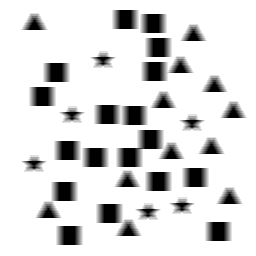
Squares: 18
Triangles: 12
Stars: 6
Total shapes: 36